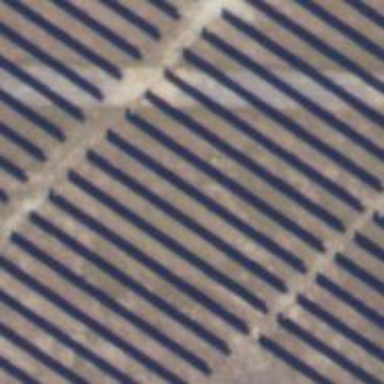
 consisting of solar photovoltaic panels."